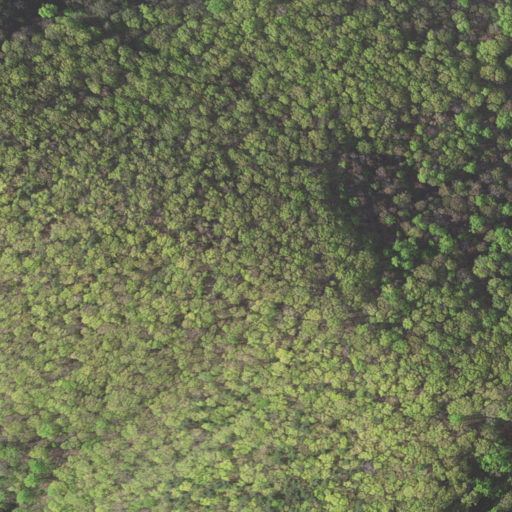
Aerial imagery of ridge(s) in Virginia named Nearway Ridge containing deciduous forest, mixed forest, and grassland